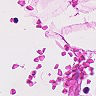
Metastatic tissue present: no